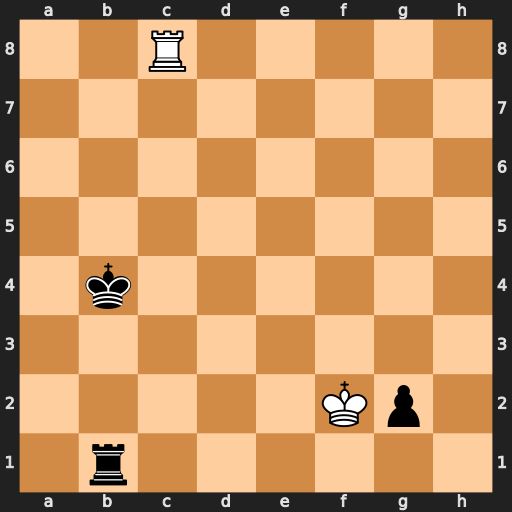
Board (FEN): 2R5/8/8/8/1k6/8/5Kp1/1r6
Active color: w
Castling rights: -
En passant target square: -
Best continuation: Rb8+ Kc4 Rxb1